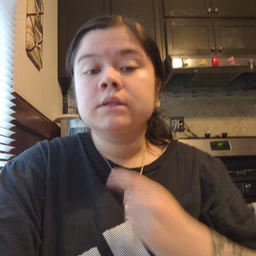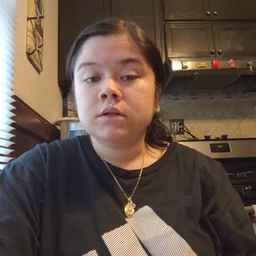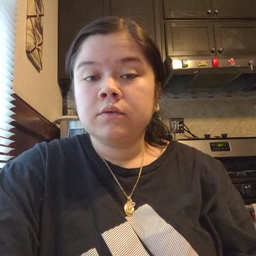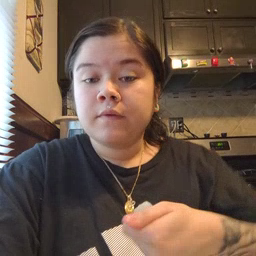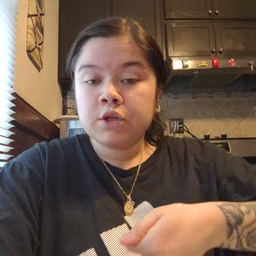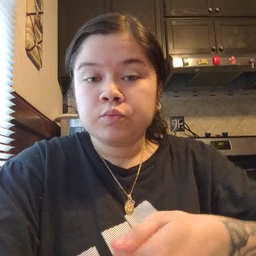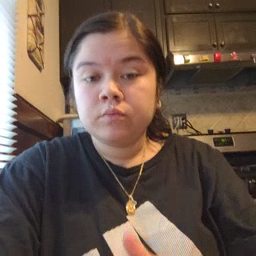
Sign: vacuum